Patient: sex M, age 36
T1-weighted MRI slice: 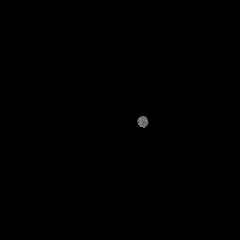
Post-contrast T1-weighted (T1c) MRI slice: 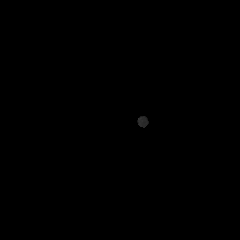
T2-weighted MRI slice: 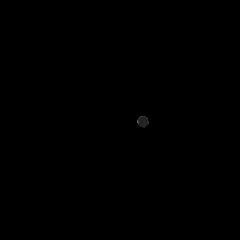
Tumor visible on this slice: no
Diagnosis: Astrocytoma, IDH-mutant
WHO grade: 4